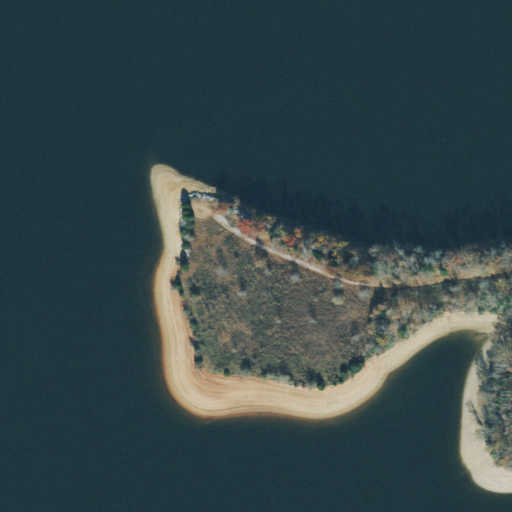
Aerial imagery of cape in Tennessee named Jollys Rock containing open water, grassland, and deciduous forest